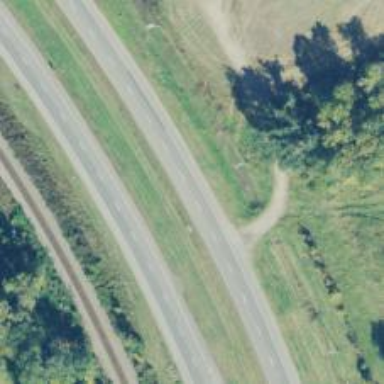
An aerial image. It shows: Trunk highway with expressway features.